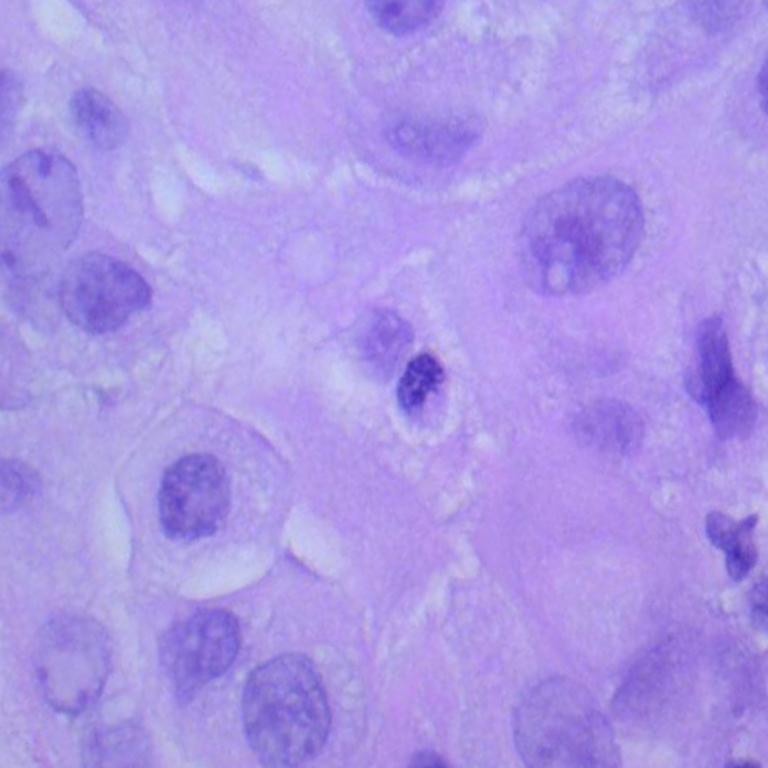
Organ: lung
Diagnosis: squamous carcinomas